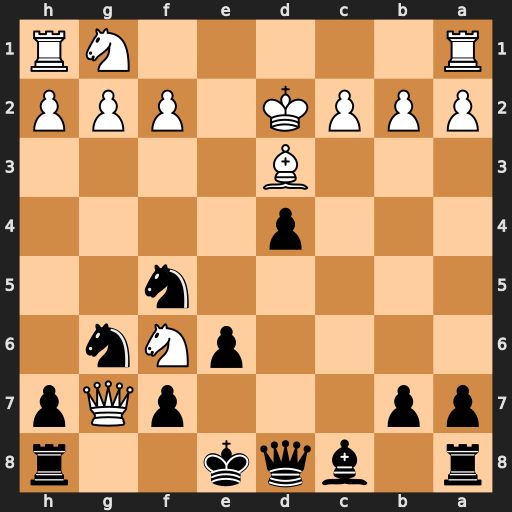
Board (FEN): r1bqk2r/pp3pQp/4pNn1/5n2/3p4/3B4/PPPK1PPP/R5NR
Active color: b
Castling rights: kq
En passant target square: -
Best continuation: Ke7 Bxf5 Qa5+ Kd1 Qxf5